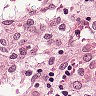
Metastatic tissue present: no